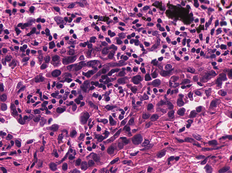
Tumor epithelial tissue: yes
Tumor-associated stroma tissue: yes
Normal tissue: no